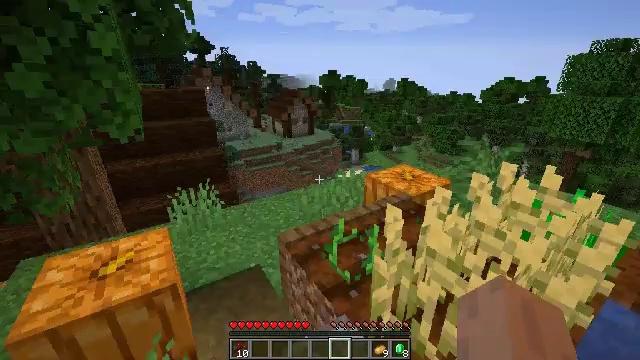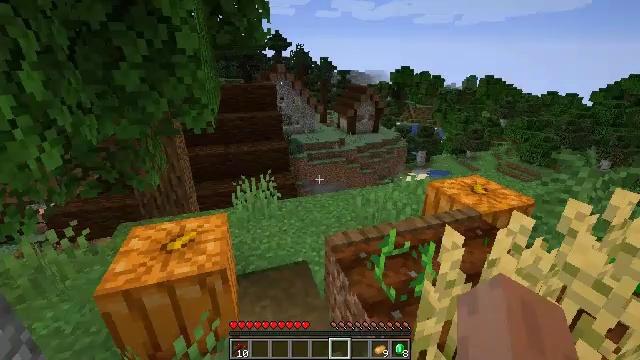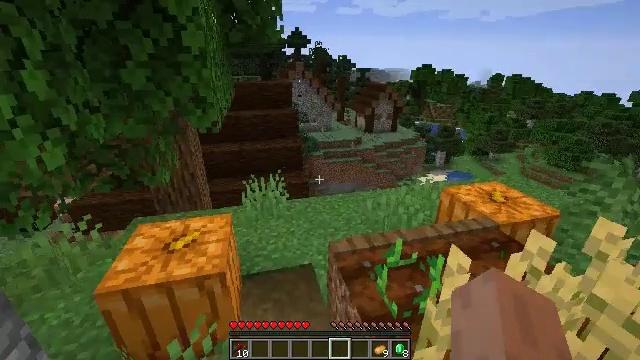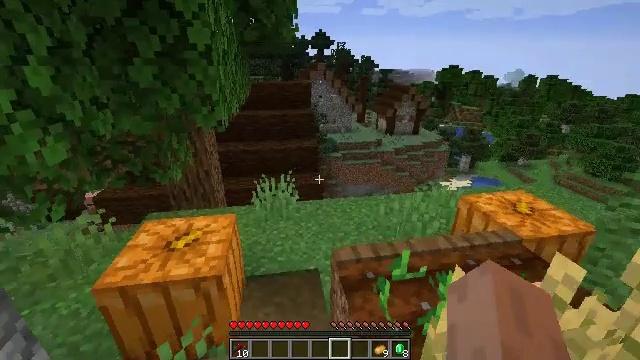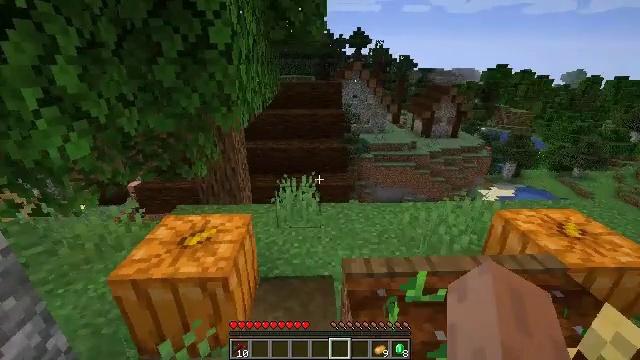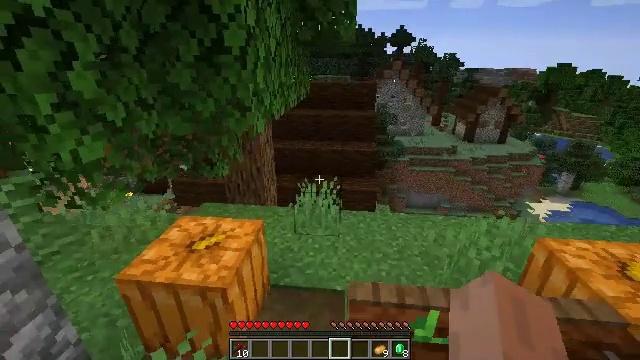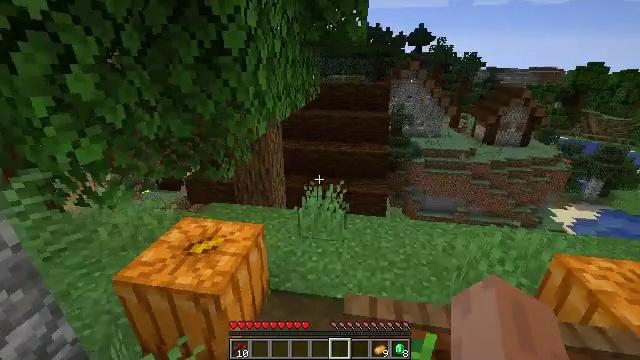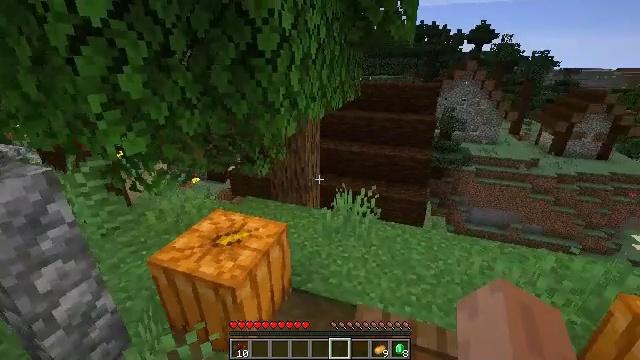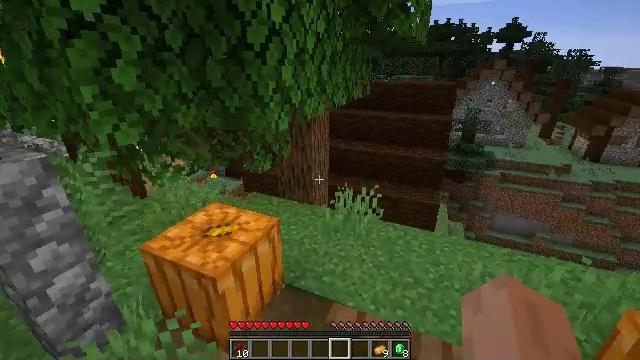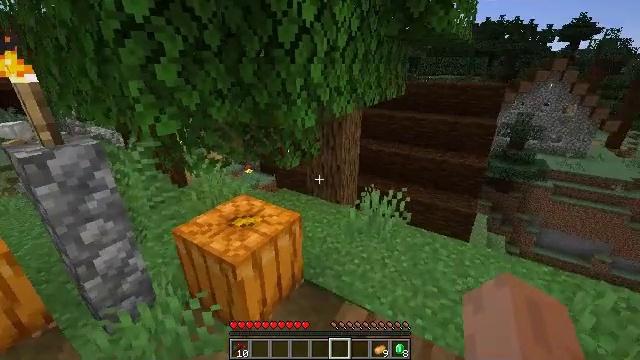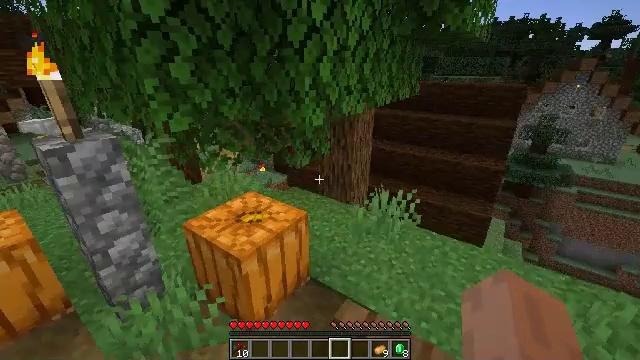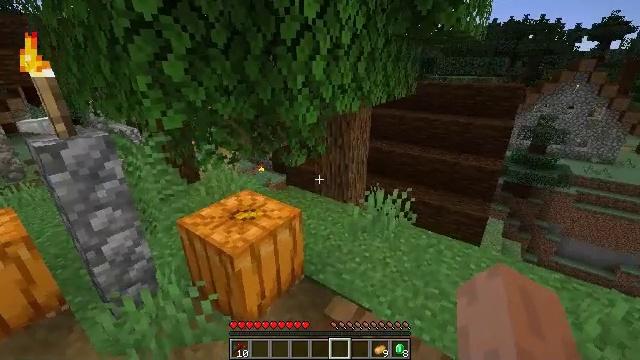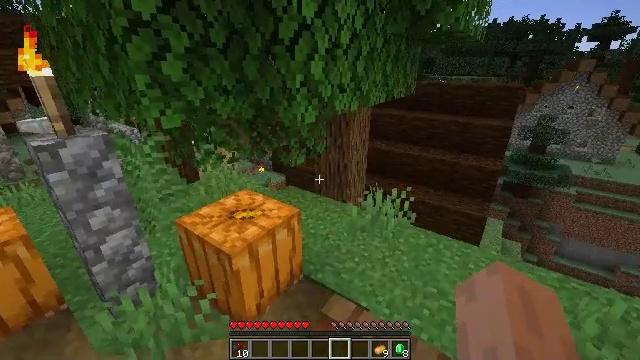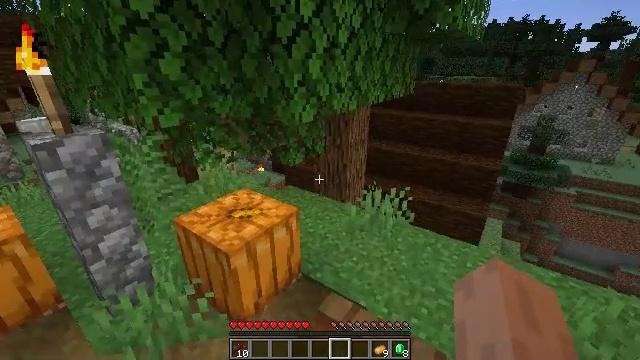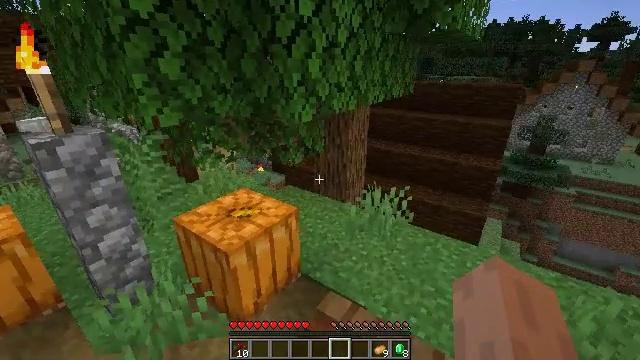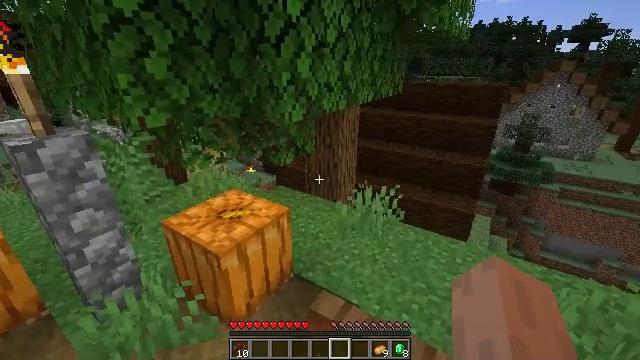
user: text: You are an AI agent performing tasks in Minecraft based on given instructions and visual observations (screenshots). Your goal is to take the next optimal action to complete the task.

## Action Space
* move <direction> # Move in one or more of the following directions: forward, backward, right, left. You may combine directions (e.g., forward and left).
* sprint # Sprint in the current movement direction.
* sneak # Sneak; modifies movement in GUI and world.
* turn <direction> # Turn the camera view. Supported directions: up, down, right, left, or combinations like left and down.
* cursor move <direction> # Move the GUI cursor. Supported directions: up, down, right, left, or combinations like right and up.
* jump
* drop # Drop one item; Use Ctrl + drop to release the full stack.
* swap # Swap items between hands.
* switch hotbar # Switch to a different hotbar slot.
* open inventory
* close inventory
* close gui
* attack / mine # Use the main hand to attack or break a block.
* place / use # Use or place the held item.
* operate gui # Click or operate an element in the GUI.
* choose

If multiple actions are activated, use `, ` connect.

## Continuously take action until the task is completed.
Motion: motion action
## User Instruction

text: Mine the purple carpet for reuse.
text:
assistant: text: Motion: move forward and move right, turn left
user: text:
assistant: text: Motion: move forward and move right, turn left
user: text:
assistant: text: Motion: move forward and move right, turn left
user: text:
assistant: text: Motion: move forward and move right, turn left
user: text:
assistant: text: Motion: move forward and move right, turn left
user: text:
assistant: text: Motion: move right, turn left
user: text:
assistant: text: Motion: move right, turn left
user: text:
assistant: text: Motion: move right, turn left
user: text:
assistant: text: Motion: turn left
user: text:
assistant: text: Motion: turn left
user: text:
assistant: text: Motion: no_op
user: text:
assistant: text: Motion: no_op
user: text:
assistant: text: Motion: no_op
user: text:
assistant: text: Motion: no_op
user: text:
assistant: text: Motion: turn right
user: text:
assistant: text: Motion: turn right
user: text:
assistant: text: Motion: turn right
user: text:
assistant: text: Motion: turn right
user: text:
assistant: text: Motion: move forward, turn right
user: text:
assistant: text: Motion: move forward, turn left
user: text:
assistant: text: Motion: move forward, turn left
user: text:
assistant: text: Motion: move forward, turn left
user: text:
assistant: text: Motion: move forward, turn left
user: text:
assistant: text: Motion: move forward
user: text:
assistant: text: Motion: move forward
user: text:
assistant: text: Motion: move forward
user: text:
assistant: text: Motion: move forward
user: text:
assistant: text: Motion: move forward
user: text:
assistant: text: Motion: move forward
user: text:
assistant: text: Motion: move forward